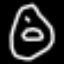
Label: donut